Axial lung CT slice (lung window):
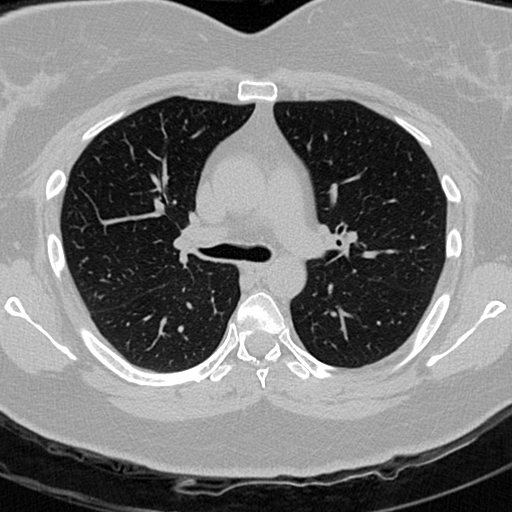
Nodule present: no